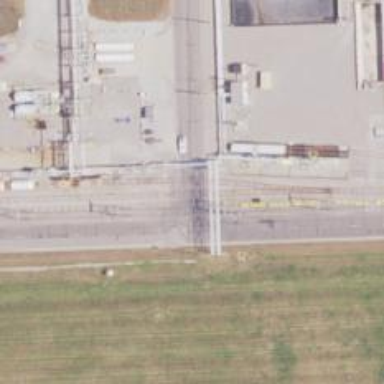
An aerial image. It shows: Railway level crossing.